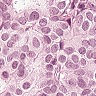
Metastatic tissue present: yes